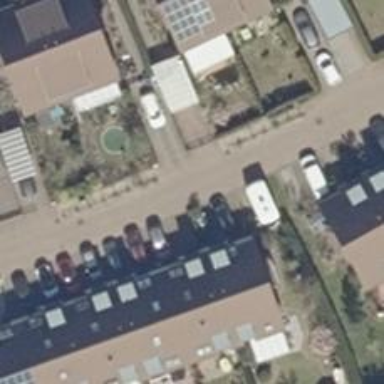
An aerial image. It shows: Residential road without sidewalk.